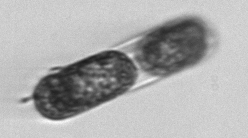
Label: Hemiaulus